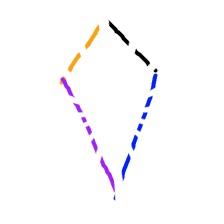
Shape: kite